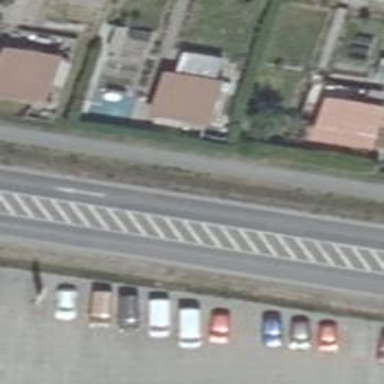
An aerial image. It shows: Secondary road with asphalt surface.